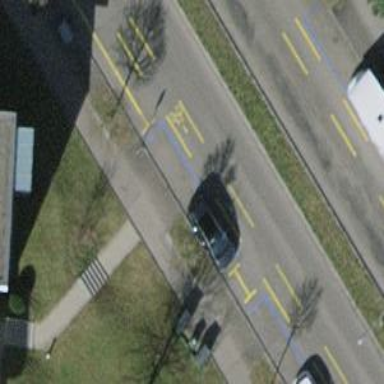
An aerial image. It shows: Parking lane.